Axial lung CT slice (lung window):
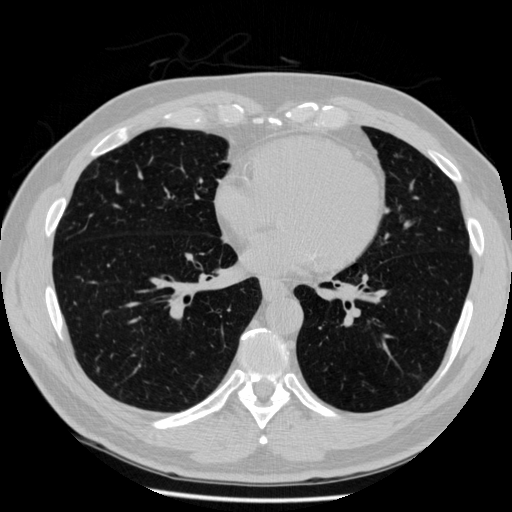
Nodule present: no